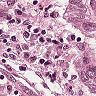
Metastatic tissue present: yes